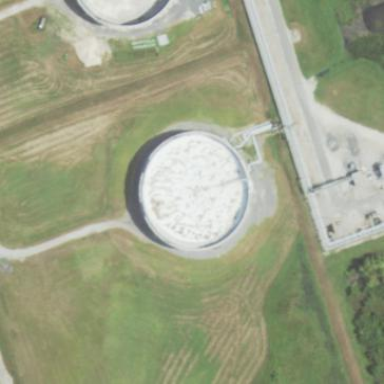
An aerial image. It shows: Storage tank which is man-made and housed in building.